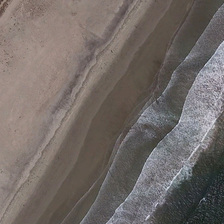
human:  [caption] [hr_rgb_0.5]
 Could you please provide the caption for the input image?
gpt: the wave makes the coast different gradation .

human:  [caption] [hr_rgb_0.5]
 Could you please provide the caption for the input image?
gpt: there is a series of sea spray parallel with sea shore where the sand is kind of black .

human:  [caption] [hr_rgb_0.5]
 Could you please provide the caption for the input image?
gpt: there is a series of sea spray parallel with sea shore where the sand is kind of black .

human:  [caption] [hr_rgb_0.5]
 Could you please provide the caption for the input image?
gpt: layers of surfs are patting the yellow flat beach .

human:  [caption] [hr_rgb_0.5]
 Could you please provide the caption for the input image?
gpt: several lines of white waves in green ocean are near a yellow beach .